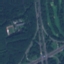
Land use / land cover: Highway